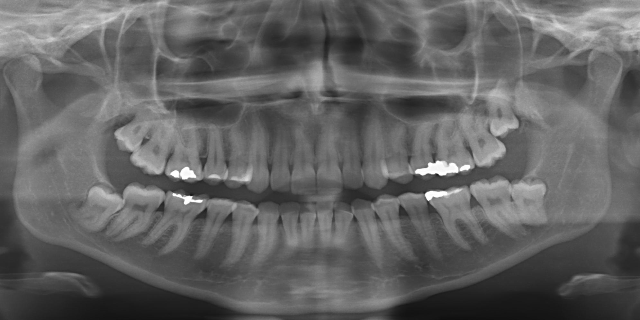
adult